Interaction volume radius: 5 \u00c5
Interaction volume height: 25 \u00c5
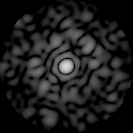
Disorder parameter: 0.8444